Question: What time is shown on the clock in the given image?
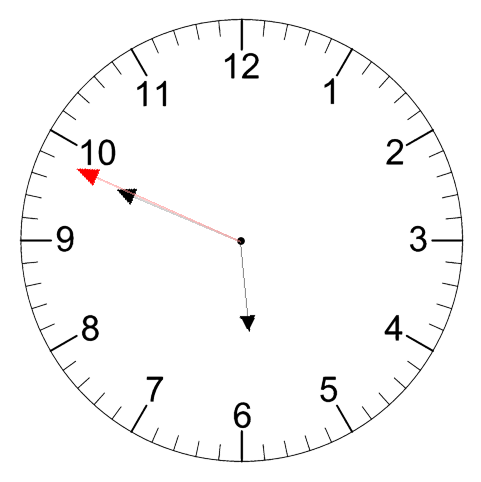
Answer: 05:48:49